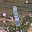
Label: 1